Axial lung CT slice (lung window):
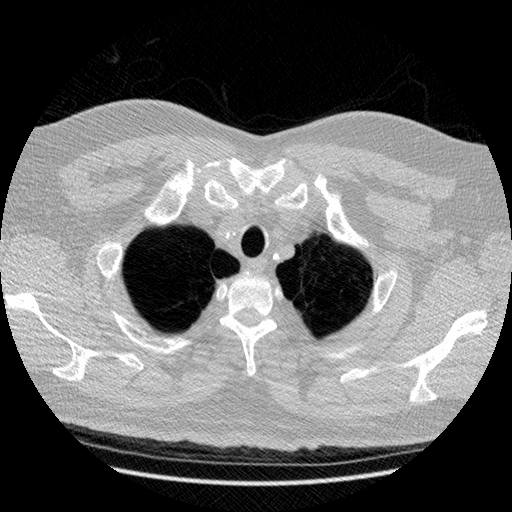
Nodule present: no